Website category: sports
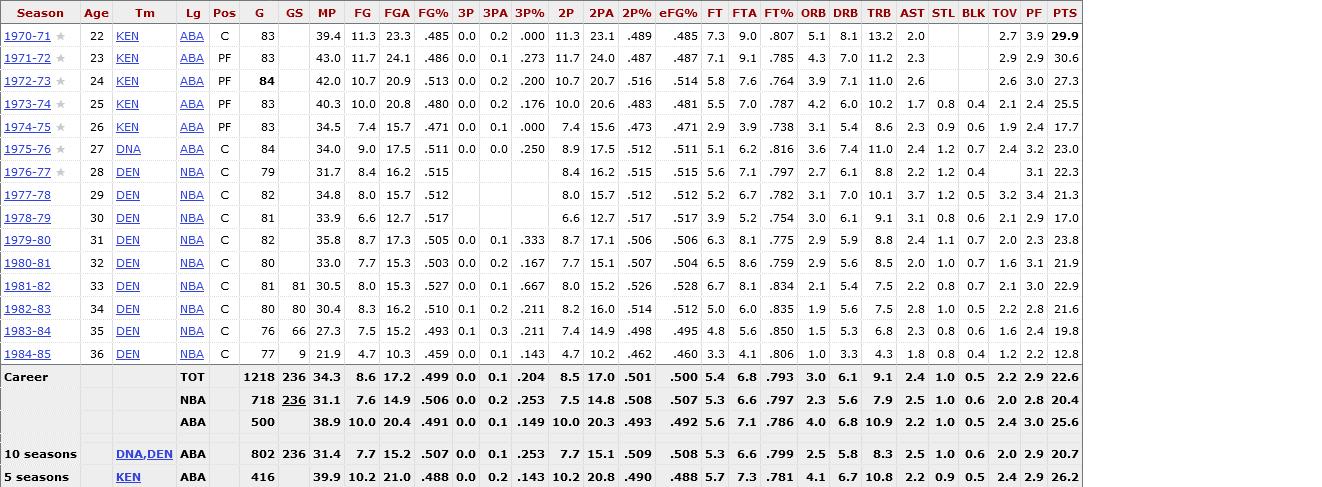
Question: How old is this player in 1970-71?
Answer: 22

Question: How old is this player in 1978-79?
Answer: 30

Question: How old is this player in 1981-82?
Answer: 33

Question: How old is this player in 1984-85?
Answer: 36

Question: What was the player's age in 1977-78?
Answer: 29

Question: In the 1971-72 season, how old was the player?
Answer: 23

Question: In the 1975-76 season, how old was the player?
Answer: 27

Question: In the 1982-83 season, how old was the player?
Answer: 34

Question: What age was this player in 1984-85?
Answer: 36

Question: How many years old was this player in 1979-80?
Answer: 31

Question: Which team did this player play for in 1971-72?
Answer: KEN

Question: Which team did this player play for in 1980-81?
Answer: DEN

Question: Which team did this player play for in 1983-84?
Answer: DEN

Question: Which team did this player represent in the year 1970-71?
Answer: KEN

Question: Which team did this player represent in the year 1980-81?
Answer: DEN

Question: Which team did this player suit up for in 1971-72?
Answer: KEN

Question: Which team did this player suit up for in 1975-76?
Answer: DNA

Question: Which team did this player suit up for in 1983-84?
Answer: DEN

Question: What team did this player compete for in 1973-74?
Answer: KEN

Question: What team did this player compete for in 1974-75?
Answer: KEN

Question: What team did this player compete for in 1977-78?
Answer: DEN

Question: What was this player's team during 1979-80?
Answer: DEN

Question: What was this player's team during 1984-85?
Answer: DEN

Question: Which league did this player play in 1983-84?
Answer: NBA

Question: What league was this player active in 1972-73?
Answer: ABA

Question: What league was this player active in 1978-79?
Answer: NBA

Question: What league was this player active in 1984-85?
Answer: NBA

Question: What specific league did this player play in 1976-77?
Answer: NBA

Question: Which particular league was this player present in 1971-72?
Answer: ABA

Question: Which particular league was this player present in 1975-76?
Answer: ABA

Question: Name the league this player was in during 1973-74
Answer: ABA

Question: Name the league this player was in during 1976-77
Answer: NBA

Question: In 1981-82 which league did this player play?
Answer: NBA

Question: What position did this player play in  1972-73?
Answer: PF

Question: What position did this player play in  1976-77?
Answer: C

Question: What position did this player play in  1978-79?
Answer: C

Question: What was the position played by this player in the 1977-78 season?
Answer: C

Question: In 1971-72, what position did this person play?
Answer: PF

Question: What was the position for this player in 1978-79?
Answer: C

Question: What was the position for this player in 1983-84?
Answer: C

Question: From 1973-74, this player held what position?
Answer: PF

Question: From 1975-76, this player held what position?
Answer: C

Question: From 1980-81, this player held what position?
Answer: C

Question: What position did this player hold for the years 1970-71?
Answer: C

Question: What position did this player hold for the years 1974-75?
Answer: PF

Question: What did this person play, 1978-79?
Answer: C

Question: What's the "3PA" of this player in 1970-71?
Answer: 0.2

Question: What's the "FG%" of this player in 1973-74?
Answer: .480

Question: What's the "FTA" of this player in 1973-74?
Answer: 7.0

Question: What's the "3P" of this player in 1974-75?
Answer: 0.0

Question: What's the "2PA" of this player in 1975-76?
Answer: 17.5

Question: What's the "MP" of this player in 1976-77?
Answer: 31.7

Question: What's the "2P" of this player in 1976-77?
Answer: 8.4

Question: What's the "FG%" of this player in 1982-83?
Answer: .510

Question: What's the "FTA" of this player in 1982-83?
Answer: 6.0

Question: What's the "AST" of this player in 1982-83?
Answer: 2.8

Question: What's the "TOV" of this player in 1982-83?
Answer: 2.2

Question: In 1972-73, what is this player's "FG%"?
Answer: .513

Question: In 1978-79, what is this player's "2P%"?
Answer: .517

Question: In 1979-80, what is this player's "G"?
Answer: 82

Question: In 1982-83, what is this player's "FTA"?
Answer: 6.0

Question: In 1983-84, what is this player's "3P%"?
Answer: .211

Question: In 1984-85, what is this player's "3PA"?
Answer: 0.1

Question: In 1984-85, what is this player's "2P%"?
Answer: .462